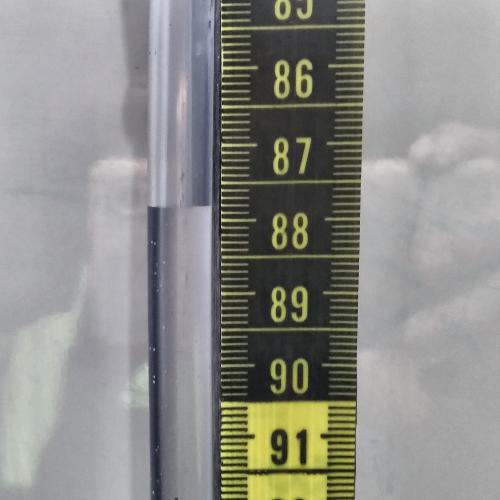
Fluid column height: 87.8 cm